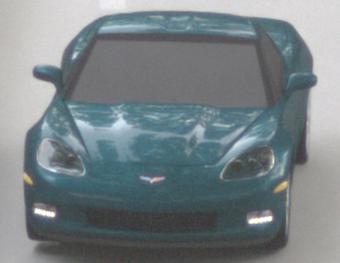
Make: Chevrolet
Model: Corvette Coupé
Detailed model: Corvette (C6) Coupé
Model produced from: 2005/02
Model produced until: 2008/03
Doors: 3
Color: blue
Road condition: dry road
Daytime: morning or afternoon
Contrast: low contrast